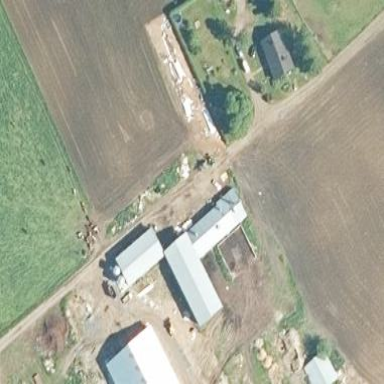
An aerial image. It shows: Farmyard area.